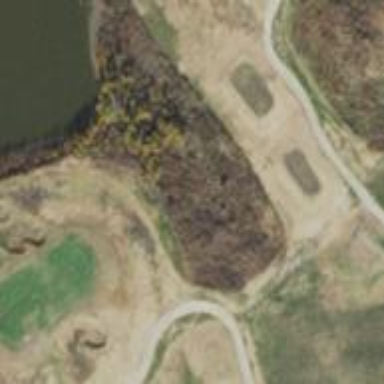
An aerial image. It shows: Area with grass used as rough in golf course.